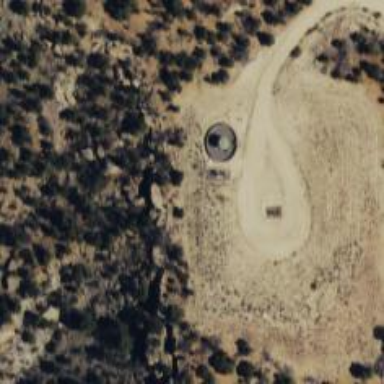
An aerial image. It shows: Storage tank with man-made structure.